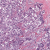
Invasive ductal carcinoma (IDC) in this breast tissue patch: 1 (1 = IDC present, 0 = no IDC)